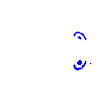
Particle: electron